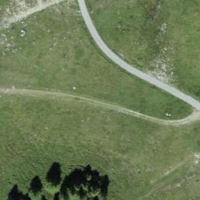
EUNIS habitat code: 26
Species observed at this site:
Arnica montana
Dactylorhiza viridis
Dactylorhiza majalis
Lathyrus pratensis